Question: I've recently been looking into optimising a gaussian blur shader by using a linear sampling method instead of a discrete method.
I read a very informative article:
<URL>
> In case of such a merge of two texels we have to adjust the coordinates that the distance of the determined coordinate from the texel #1 center should be equal to the weight of texel #2 divided by the sum of the two weights. In the same style, the distance of the determined coordinate from the texel #2 center should be equal to the weight of texel #1 divided by the sum of the two weights.
While I understand the logic behind this, I'm not sure how they arrived at the figures for the offset with the given weights. Would anyone be kind enough to shed more light on this for me and to also explain how, given uniform weight variables we could calculate correct offsets?
Regarding non hard coded offsets, I found another post which recommended a method of calculating the offsets, however no solution was posted for a variable amount of samples. How could I achieve that?
'''
vec2 offsets[3];
offsets[0] = vec2(0.0, 0.0);
offsets[1] = vec2(dFdx(gl_TexCoord[0].s), dFdy(gl_TexCoord[0].t));
offsets[2] = offsets[1] + offsets[1];
'''

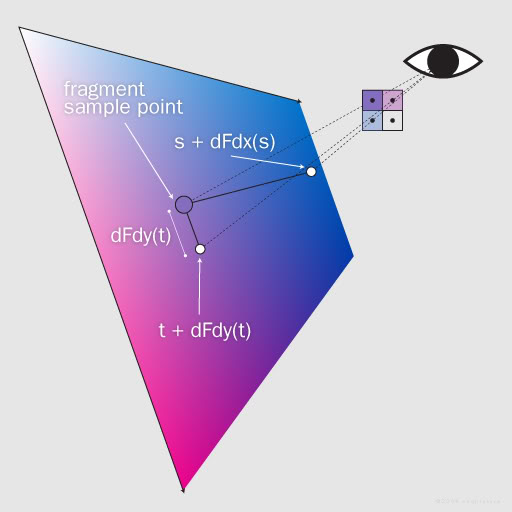
Answer: I just came across the same article, and found it tremendously useful as well. The formula to calculate the weights and offsets is given in it:
<URL>
<URL>
The author arrived at the weights by using the 12th row in the pascal triangle. So for example the second offset is calculated by:
'''
<PHONE> = (1 * 792 + 2 * 495) / (792 + 495)
'''
The second weight is calculated by:
'''
<PHONE> = (792 + 495) / 4070
'''
I'm not sure what you mean by calculating the offsets given uniform weight variables but if it's of help I've included a C++ program at the end of this post that outputs the offsets and weights for an arbitrary row in the pascal triangle.
If I understand your question about non hardcoded offsets, then you want to be able to calculate the offsets on the fly in GLSL? You could do that by porting the program below, but you'll still need to hardcode the binomial coefficients, or calculate those on the fly as well. However, that will be expensive since it will have to be done for every pixel. I think a better alternative is to precalculate the offsets and weights in C (or whatever programming language you're using), and then bind them to a uniform array value in GLSL. Here's the GLSL snippet for what I mean:
'''
uniform float offset[5];
uniform float weight[5];"
uniform int numOffsets;
'''
You'll want to replace "5" with the maximum number of offsets/weights you plan to use, and set numOffsets to the number you're using for a particular operation.
Here's the program that outputs the weights and offsets. "coeffs" should be replaced with the binomial coefficients of the row you want in the pascal table. The one included here is from the 22nd row
'''
#include <iostream>
#include <vector>
using namespace std;
int main(int argc, char* argv[])
{
float coeffs[] = { 705432, 646646, 497420, 319770, 170544, 74613, 26334, 7315, 1540, 231 };
double total = coeffs[0];
for (int i = 1; i < sizeof(coeffs) / sizeof(float); i++)
{
total += 2 * coeffs[i];
}
vector<float> offsets;
vector<float> weights;
offsets.push_back(0);
weights.push_back(coeffs[0] / total);
for (int i = 1; i <= (sizeof(coeffs) / sizeof(float) - 1) / 2; i++)
{
int index = (i - 1) * 2 + 1;
float weight = coeffs[index] + coeffs[index + 1];
offsets.push_back((coeffs[index] * index + coeffs[index + 1] * (index + 1)) / weight);
weights.push_back(weight / total);
}
for (int i = 0; i < offsets.size(); i++)
{
cout << offsets[i] << ", ";
}
cout << "
";
for (int i = 0; i < weights.size(); i++)
{
cout << weights[i] << ", ";
}
cout << "
";
}
'''